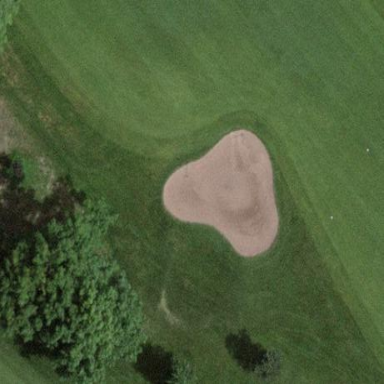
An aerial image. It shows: Golf bunker.